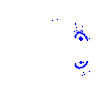
Particle: pion